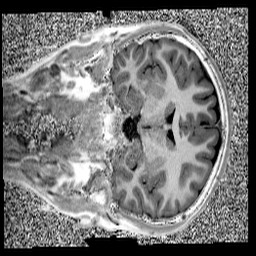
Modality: UNIT1
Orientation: coronal
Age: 11
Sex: male
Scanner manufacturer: siemens
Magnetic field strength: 3 T
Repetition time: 4 s
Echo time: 0.00303 s